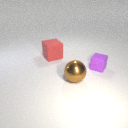
small purple rubber cube to the right of large brown metal sphere